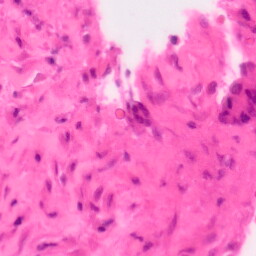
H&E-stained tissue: Colon